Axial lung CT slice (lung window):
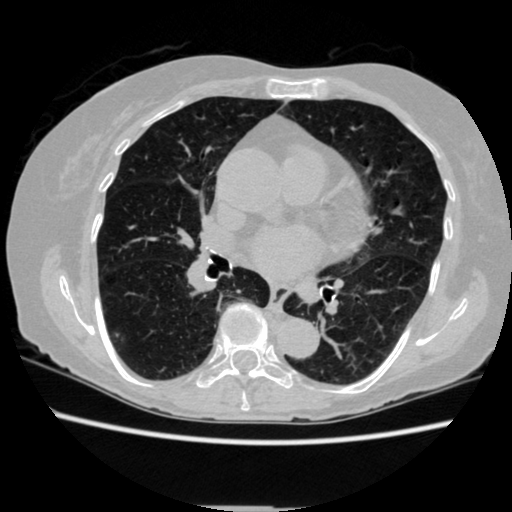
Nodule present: no